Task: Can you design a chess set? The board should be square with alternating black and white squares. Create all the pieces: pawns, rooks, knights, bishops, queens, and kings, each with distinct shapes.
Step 3556:
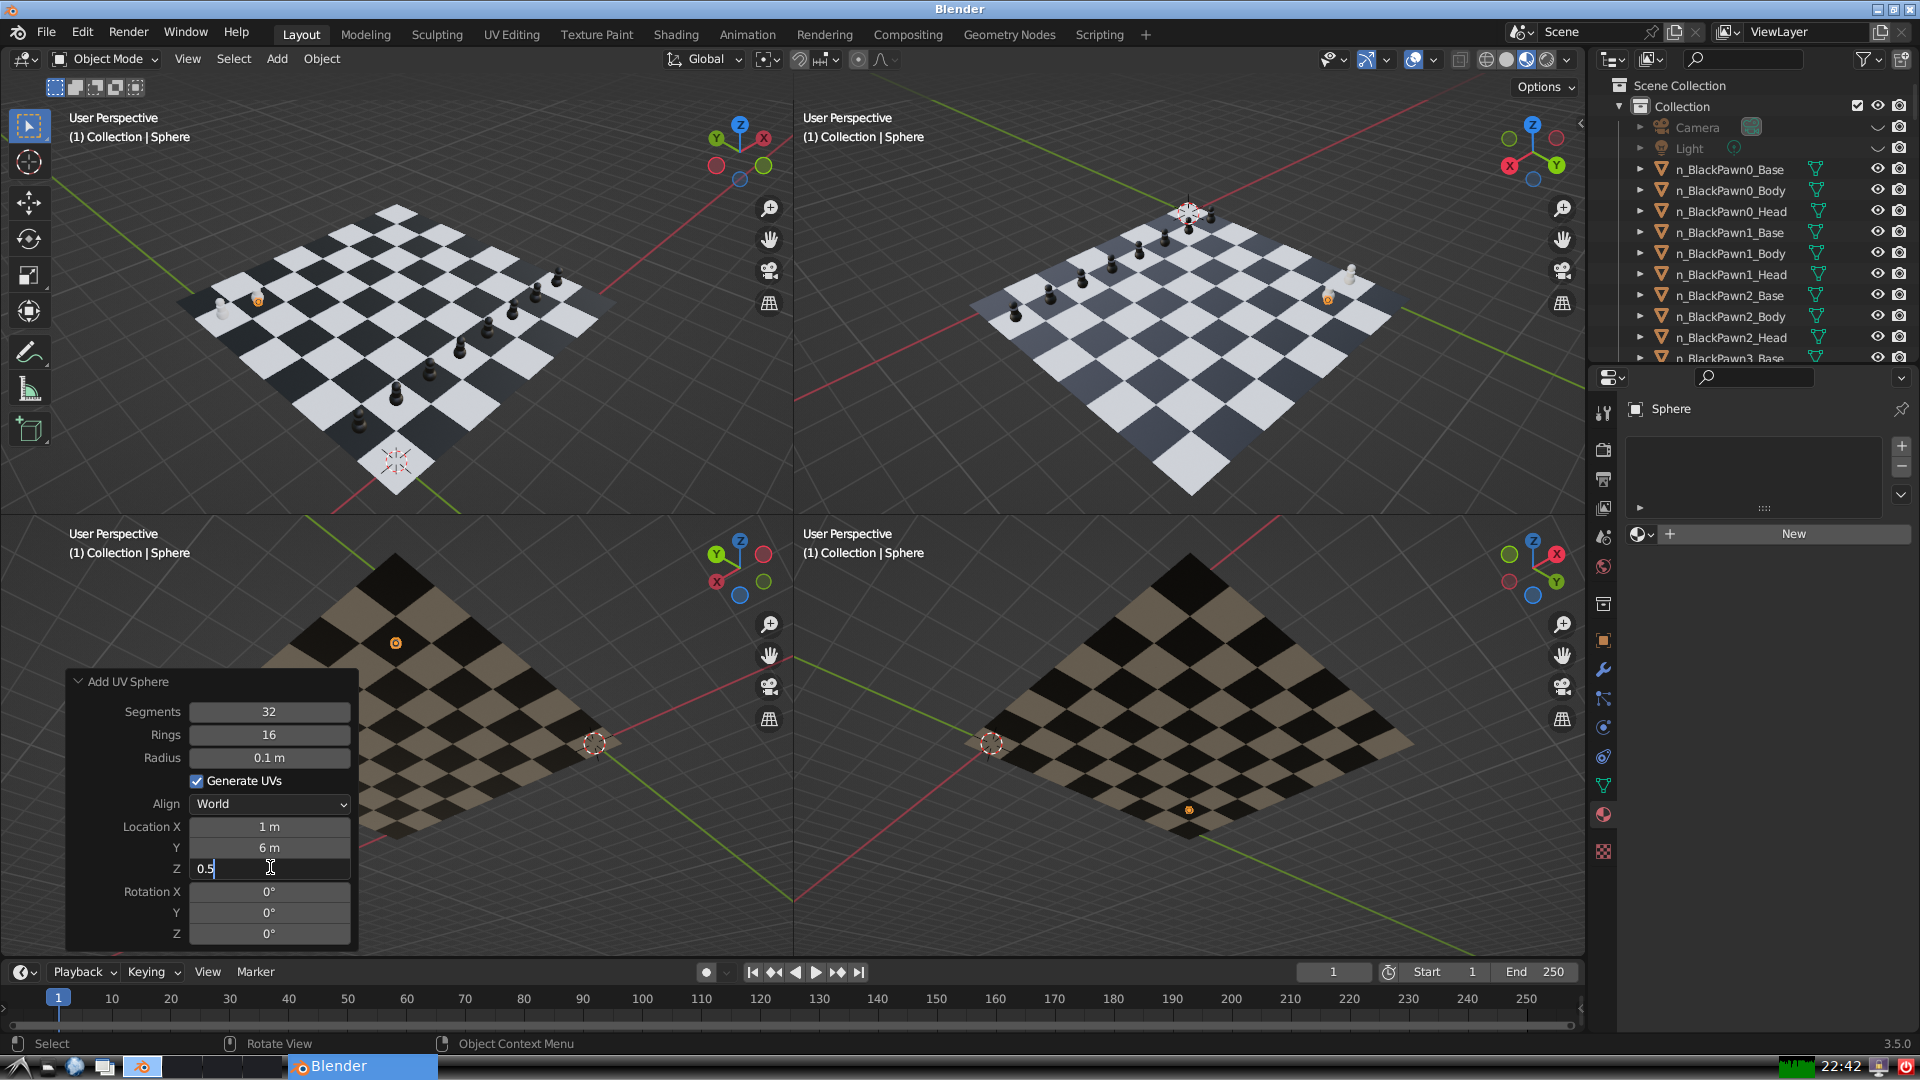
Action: {"key_press": ['Return']}